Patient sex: M
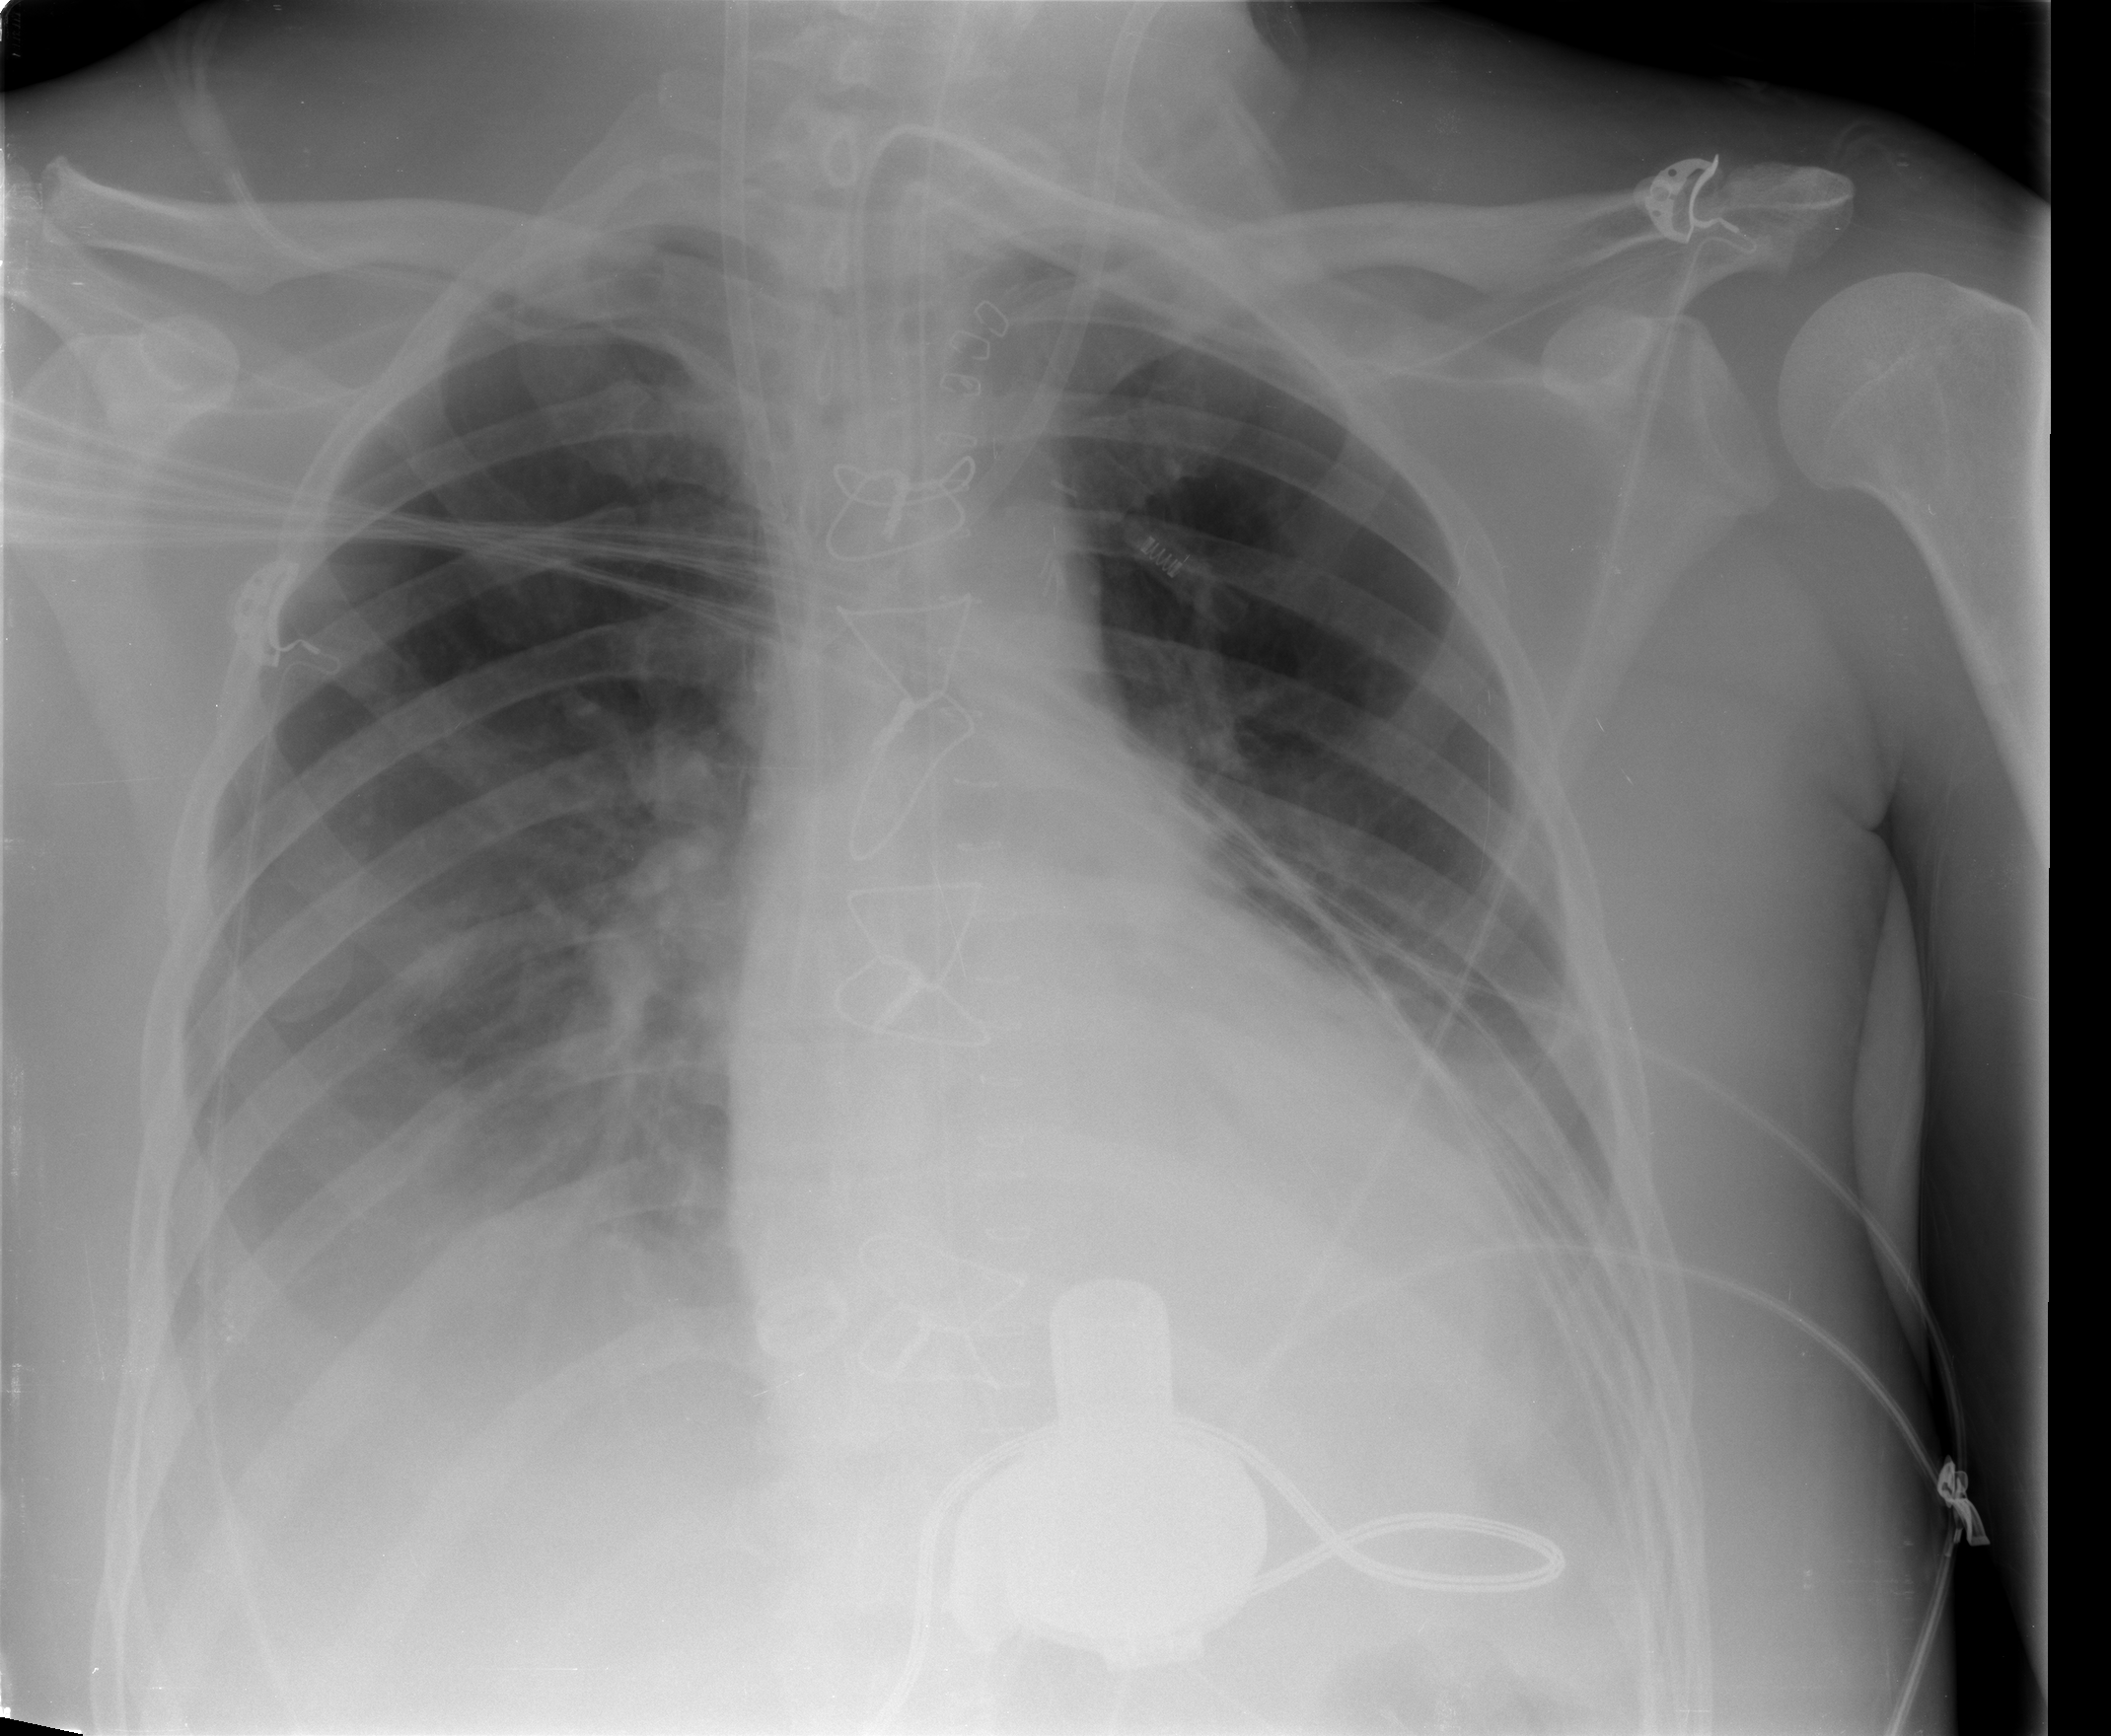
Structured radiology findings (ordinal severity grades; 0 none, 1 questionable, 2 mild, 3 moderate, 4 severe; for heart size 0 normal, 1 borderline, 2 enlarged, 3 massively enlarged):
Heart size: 2
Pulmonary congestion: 2
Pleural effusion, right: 3
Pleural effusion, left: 2
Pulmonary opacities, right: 0
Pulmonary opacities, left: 0
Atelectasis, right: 2
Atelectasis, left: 2